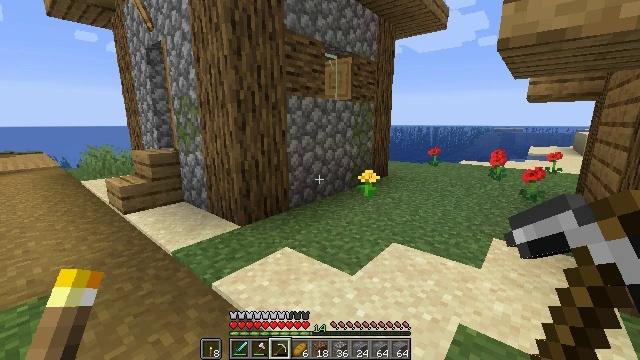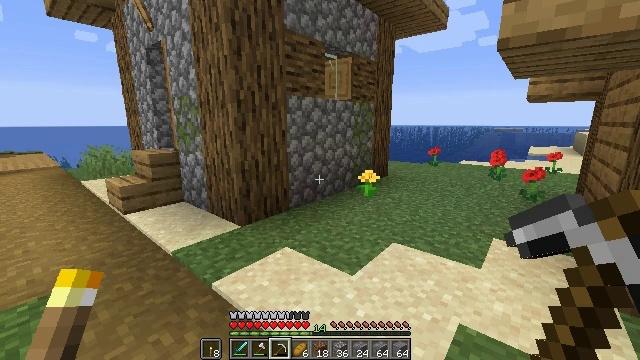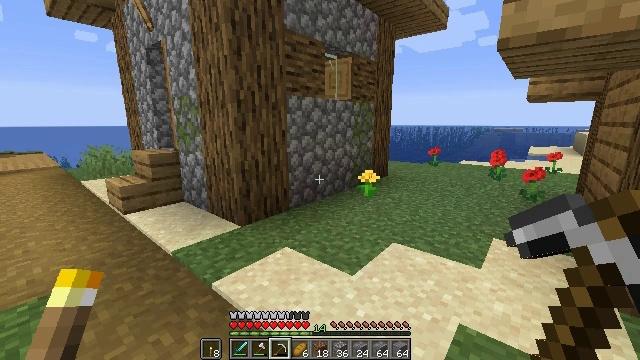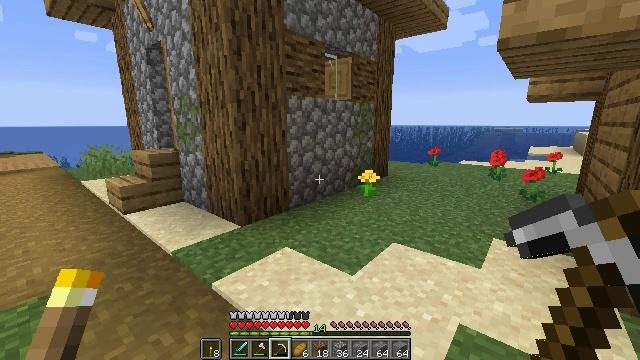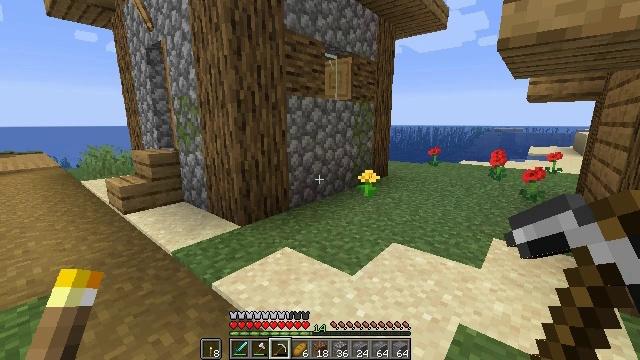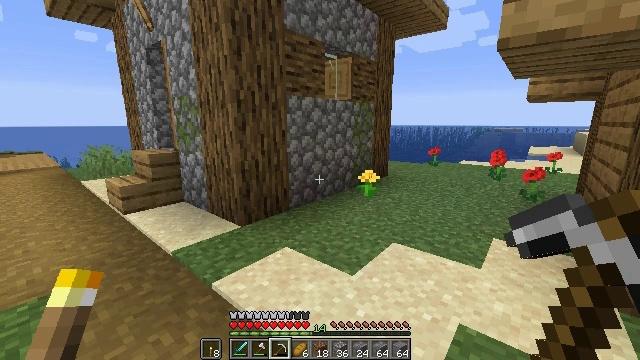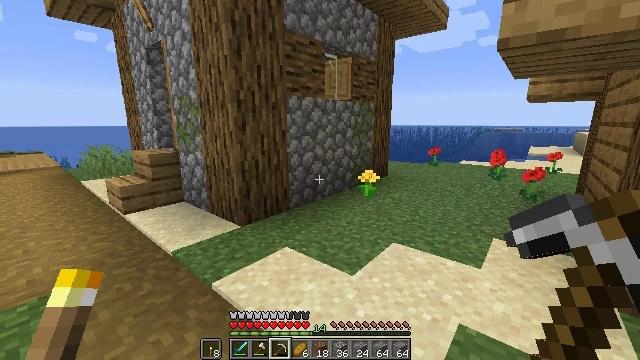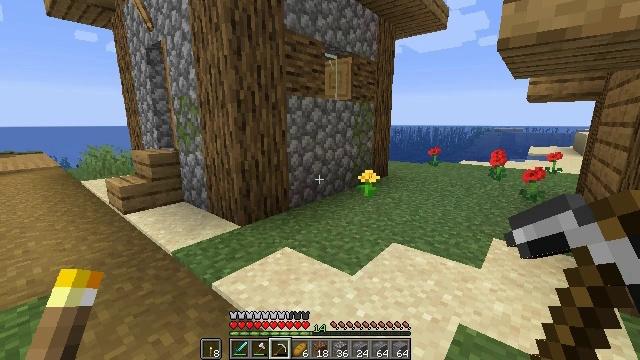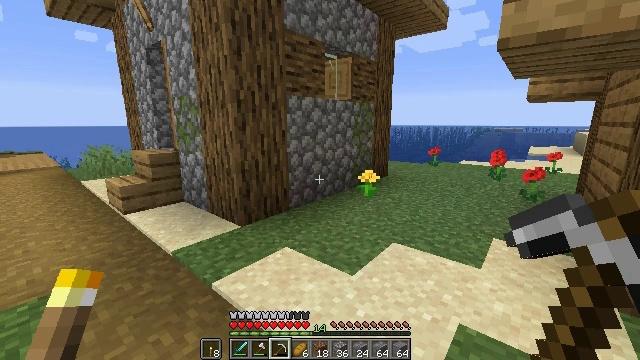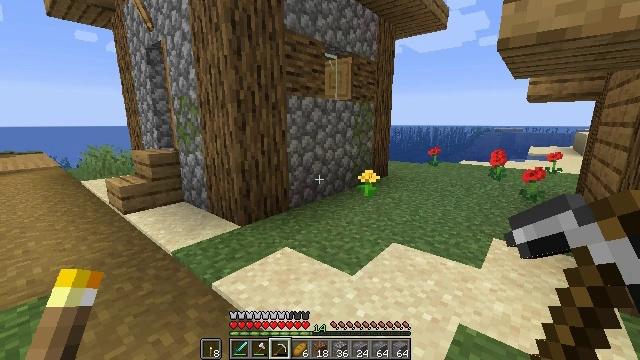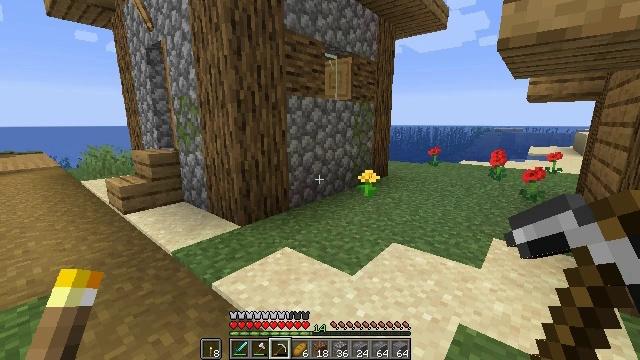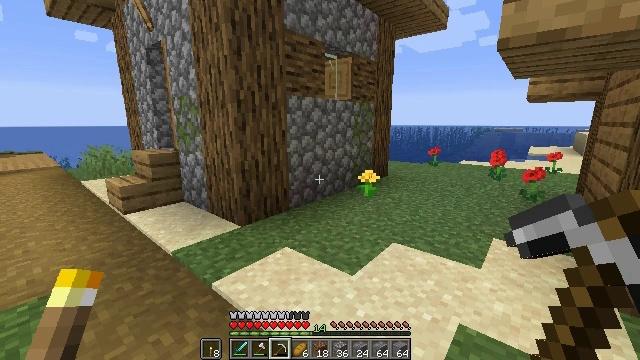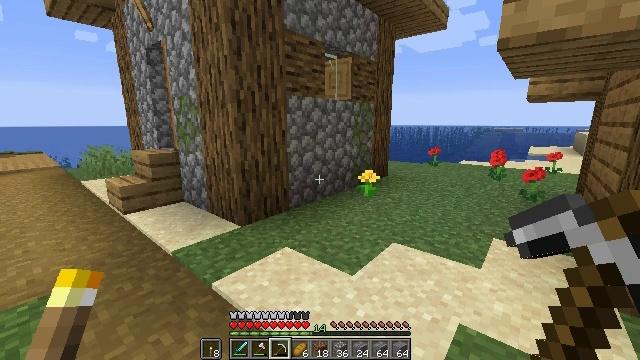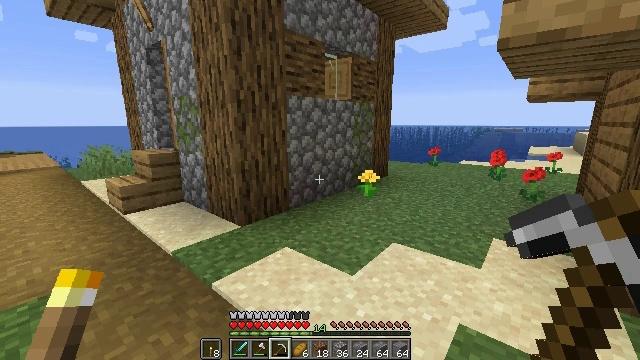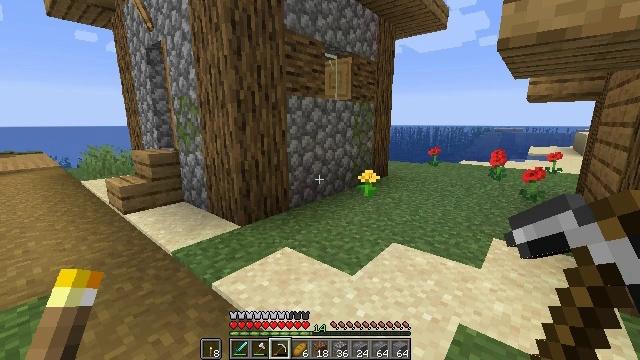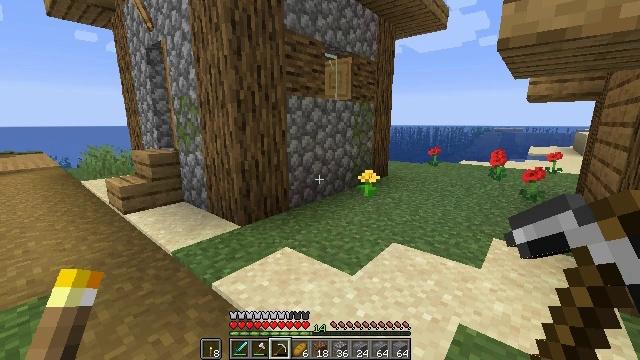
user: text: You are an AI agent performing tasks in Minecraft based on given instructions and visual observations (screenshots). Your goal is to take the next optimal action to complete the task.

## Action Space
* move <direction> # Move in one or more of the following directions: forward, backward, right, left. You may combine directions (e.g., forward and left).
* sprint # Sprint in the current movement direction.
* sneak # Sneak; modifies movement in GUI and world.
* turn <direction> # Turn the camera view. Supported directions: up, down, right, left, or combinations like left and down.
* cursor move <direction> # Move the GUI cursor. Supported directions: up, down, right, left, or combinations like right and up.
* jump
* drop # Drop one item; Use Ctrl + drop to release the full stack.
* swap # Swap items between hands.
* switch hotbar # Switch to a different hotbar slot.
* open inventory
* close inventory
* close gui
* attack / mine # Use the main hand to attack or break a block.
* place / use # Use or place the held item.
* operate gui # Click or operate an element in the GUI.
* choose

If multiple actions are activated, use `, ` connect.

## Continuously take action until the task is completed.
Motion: motion action
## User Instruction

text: Attack the oak stairs to recycle them.
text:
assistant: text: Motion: no_op
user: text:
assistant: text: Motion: no_op
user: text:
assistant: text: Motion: no_op
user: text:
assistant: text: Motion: no_op
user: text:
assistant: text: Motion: no_op
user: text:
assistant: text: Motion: no_op
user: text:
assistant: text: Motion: no_op
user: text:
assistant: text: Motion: no_op
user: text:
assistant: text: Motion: no_op
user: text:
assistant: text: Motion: no_op
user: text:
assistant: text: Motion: no_op
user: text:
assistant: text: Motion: no_op
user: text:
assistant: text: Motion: no_op
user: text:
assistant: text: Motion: no_op
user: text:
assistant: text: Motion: no_op
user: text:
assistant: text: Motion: no_op
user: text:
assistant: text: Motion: no_op
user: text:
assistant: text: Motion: no_op
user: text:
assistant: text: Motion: no_op
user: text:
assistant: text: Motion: no_op
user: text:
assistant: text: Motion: no_op
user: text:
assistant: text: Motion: no_op
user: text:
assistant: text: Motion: no_op
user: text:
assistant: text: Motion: no_op
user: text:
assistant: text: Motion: no_op
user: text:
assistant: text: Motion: no_op
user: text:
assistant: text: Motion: no_op
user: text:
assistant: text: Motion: no_op
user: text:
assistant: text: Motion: no_op
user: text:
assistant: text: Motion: no_op